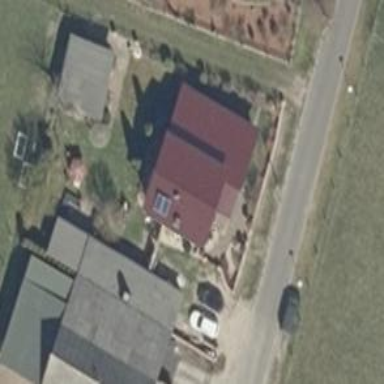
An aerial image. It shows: Simple house.